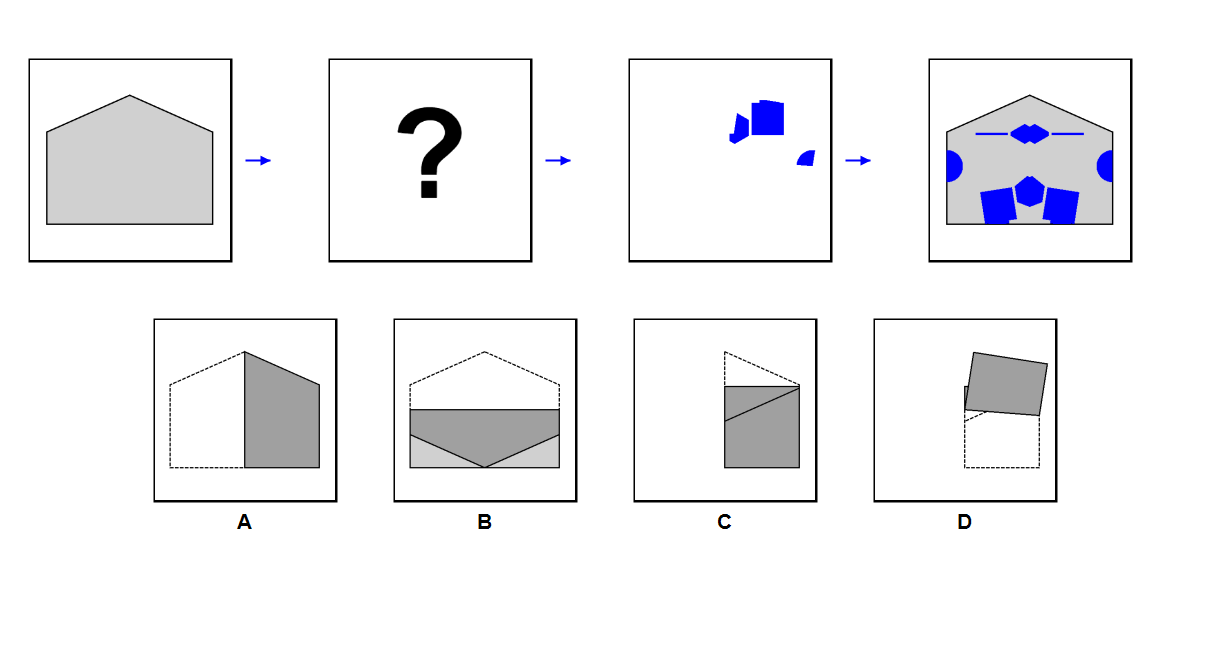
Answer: B